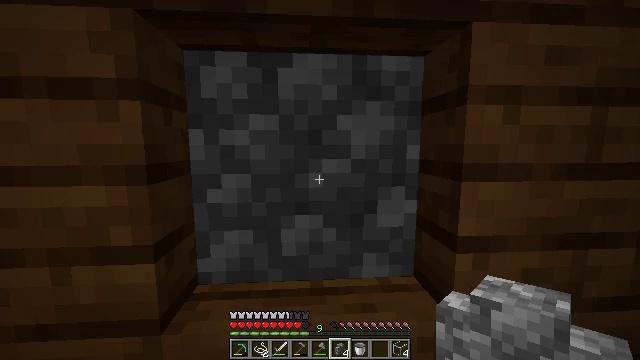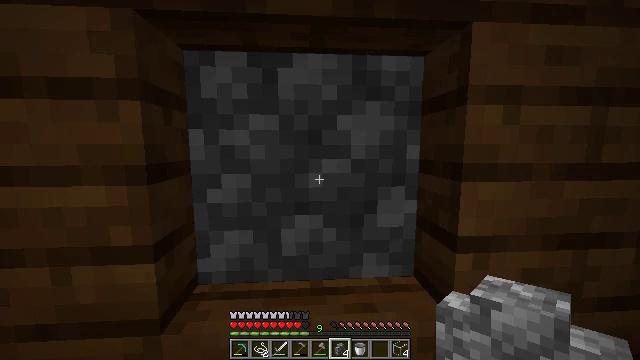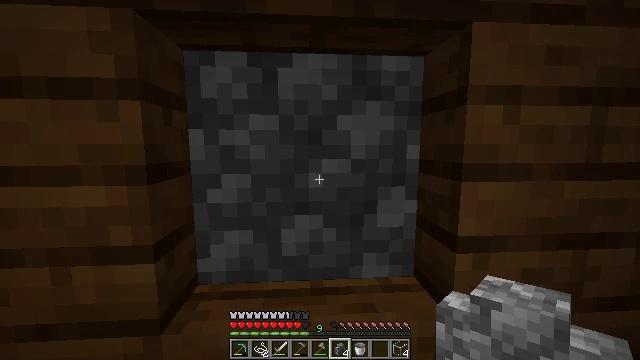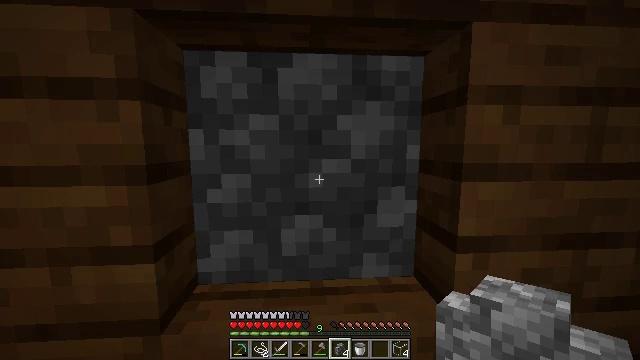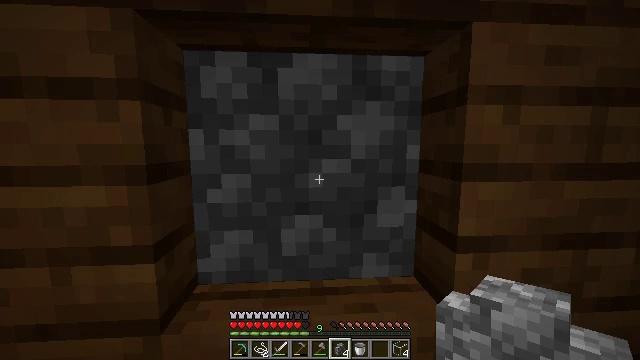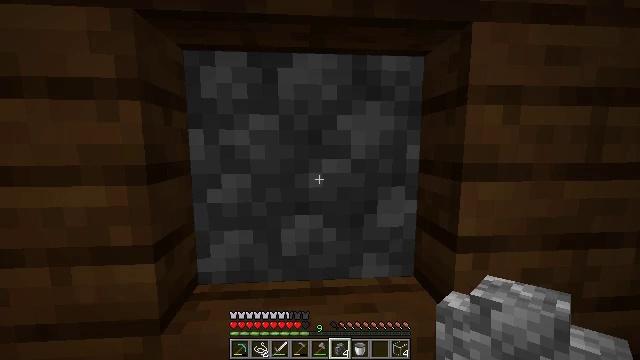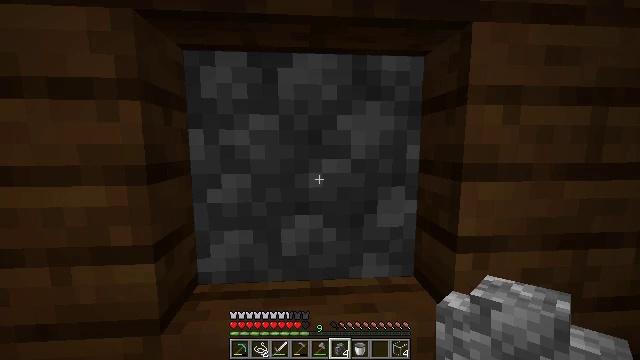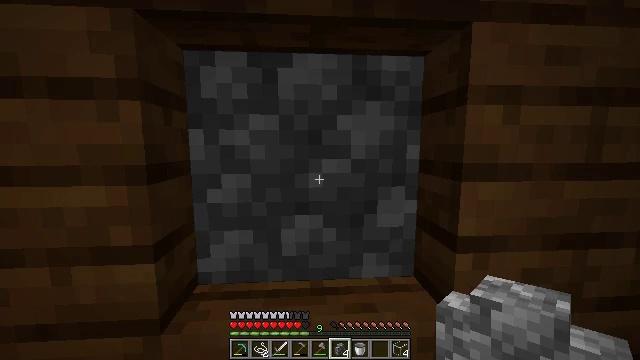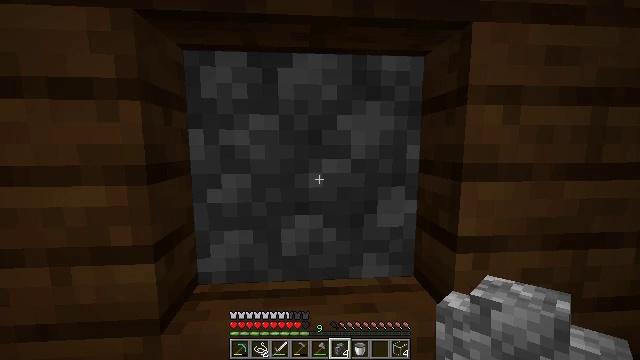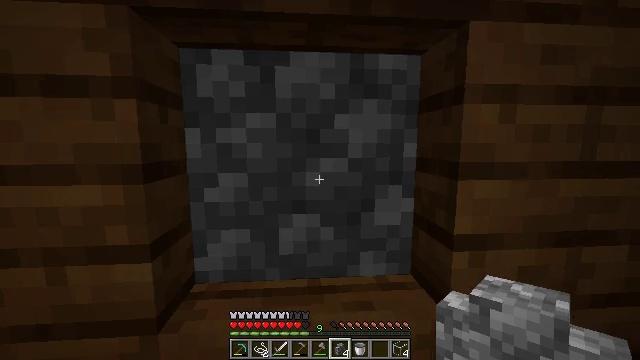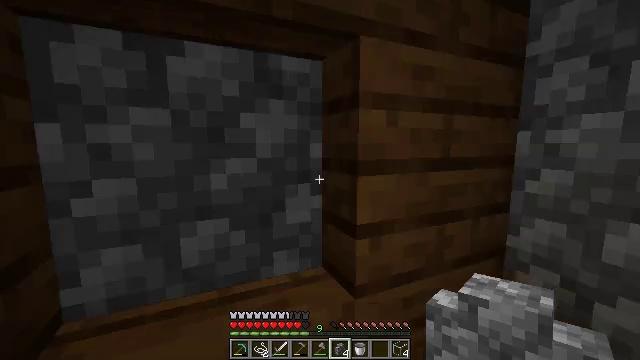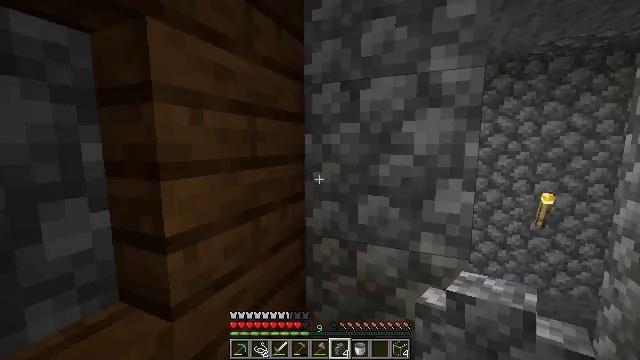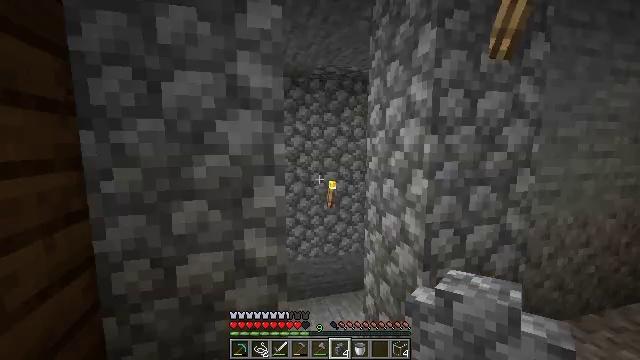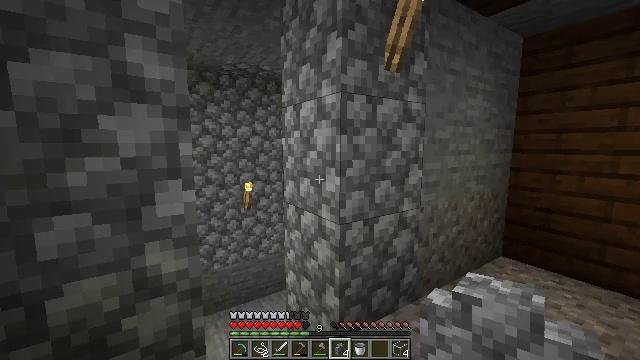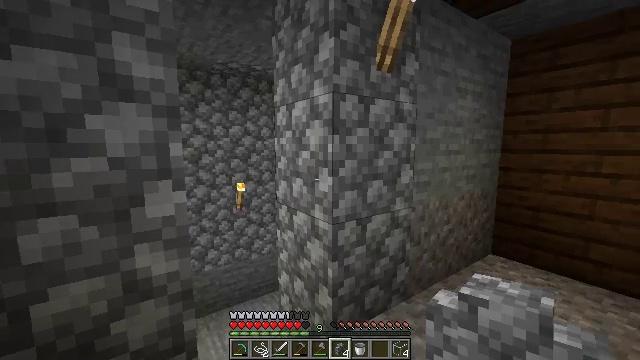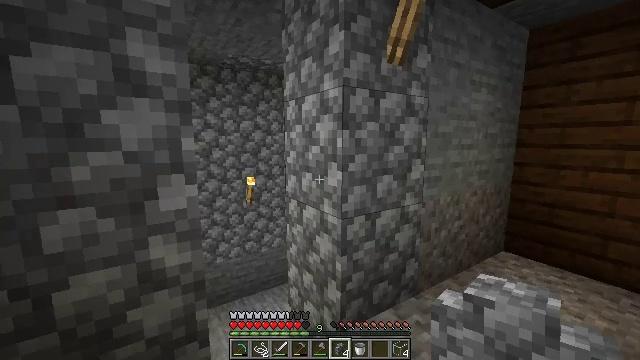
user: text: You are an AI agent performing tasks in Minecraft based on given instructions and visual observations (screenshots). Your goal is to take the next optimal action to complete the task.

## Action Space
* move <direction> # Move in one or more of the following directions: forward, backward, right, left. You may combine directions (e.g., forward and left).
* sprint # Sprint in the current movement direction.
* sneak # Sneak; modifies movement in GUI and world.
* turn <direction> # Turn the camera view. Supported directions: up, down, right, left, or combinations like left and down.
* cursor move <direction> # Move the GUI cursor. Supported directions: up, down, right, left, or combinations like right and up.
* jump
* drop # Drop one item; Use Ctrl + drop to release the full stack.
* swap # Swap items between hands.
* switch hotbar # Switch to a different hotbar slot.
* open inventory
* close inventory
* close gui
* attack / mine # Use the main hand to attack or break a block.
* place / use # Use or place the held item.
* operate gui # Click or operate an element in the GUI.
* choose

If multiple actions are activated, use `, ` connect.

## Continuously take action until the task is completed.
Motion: motion action
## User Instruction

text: Mine dark oak planks.
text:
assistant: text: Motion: no_op
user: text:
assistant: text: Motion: no_op
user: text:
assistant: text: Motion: no_op
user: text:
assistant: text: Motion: no_op
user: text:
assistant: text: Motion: no_op
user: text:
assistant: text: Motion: no_op
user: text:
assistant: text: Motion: no_op
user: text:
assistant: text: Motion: no_op
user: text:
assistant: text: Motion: no_op
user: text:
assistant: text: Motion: turn right
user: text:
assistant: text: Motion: turn right
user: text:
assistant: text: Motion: turn right
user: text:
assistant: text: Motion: turn right
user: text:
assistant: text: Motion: turn right
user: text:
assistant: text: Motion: turn left and down
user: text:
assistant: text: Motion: turn left
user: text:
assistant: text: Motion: no_op
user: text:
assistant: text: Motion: no_op
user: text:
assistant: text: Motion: no_op
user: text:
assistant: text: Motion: no_op
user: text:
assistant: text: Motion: no_op
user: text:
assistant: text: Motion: no_op
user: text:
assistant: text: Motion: no_op
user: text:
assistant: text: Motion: no_op
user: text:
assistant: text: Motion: turn right
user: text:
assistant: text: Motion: turn right
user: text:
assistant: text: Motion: turn right and up
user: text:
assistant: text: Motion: turn right and up
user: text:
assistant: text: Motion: turn up
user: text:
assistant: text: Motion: turn left and up